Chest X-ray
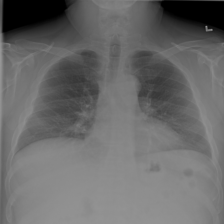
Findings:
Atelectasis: negative
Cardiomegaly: negative
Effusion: negative
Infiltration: negative
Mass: negative
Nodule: negative
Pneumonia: negative
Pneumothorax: negative
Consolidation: negative
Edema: negative
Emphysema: negative
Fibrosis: negative
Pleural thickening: negative
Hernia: negative